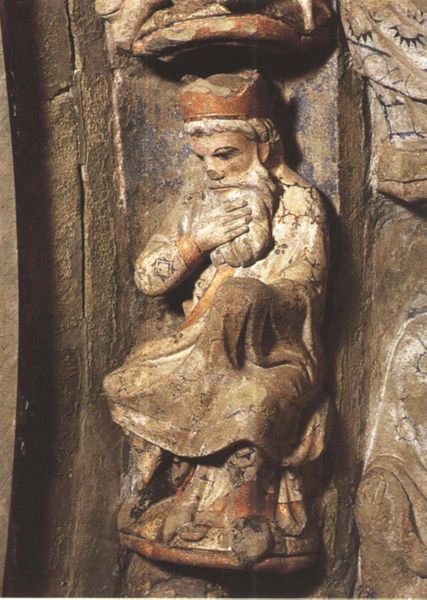
Titel: Südportal und seine Vorhalle, sog. bemaltes Portal
Standort: Lausanne, Kathedrale (EU - F)
Schlagwörter: fuß, hand, sitzen, braun, grau, holz, nase, rücken, weiss, rot, rock, bart, mütze, arm, augen, gesicht, stein, gewand, skulptur, haltung, klein, hocker, detail, foto, kaputt, zwerg, bruchstelle